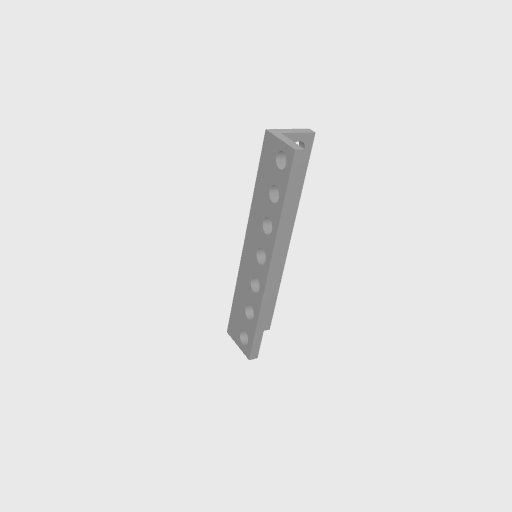
Part: LBeam7H